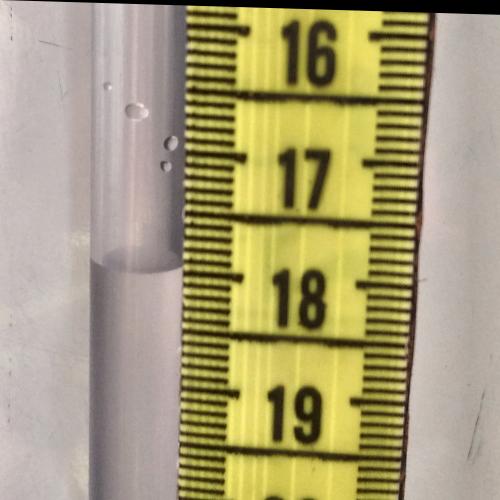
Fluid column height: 18.0 cm